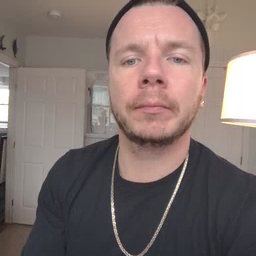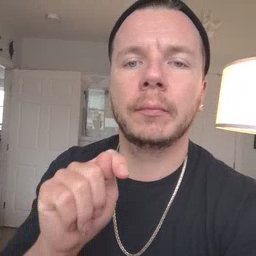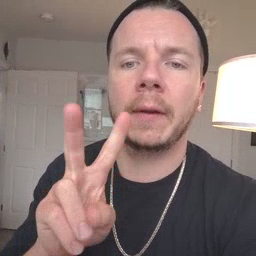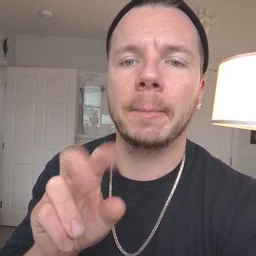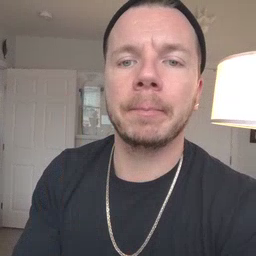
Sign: TV